Brain MRI, t1w sequence, axial 2D slice.
Patient: age 32, sex F, weight 95 kg, height 1.95 m
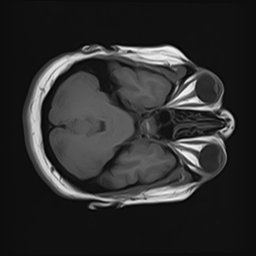